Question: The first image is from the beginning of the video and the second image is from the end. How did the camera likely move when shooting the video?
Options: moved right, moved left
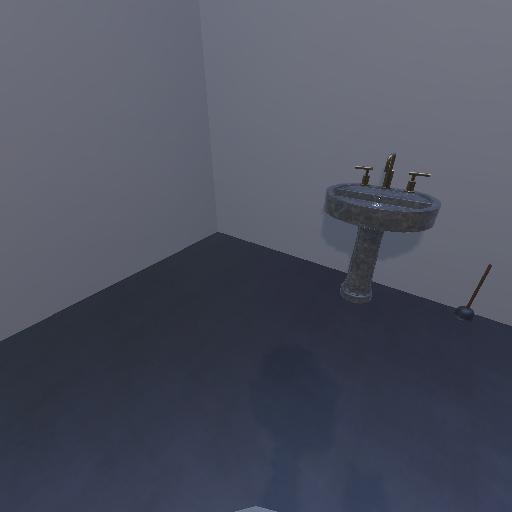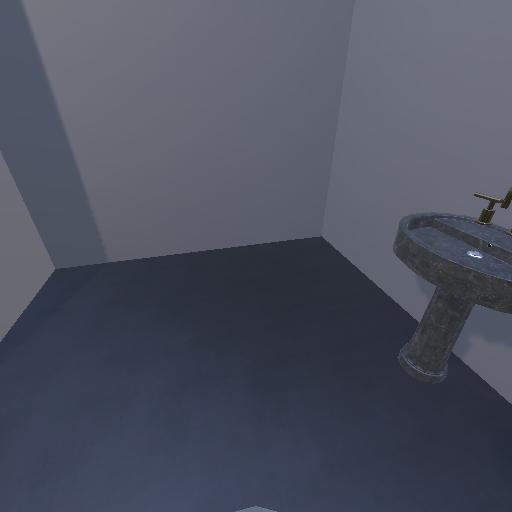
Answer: moved right